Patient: sex F, age 59
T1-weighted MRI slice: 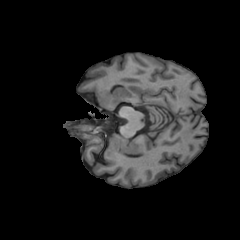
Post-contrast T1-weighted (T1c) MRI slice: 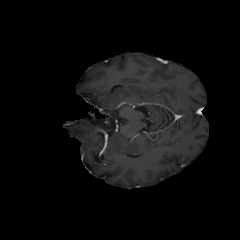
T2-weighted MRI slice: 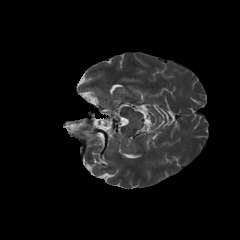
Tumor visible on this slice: no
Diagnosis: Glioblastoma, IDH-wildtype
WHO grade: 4